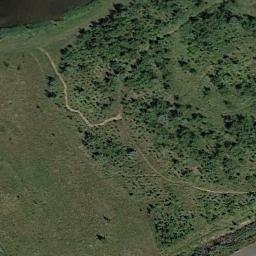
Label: meadow